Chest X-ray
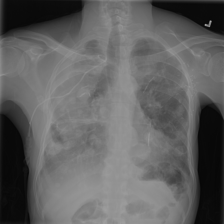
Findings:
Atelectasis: negative
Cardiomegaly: negative
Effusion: negative
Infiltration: negative
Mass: positive
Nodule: positive
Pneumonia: negative
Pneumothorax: negative
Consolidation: negative
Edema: negative
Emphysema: negative
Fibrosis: negative
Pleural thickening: negative
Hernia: negative